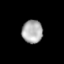
Tissue: lung
Cell type: Endothelial cells
Senescence score: 0.2301
Nuclear area (px): 471
Mean DAPI intensity: 170.505